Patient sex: M
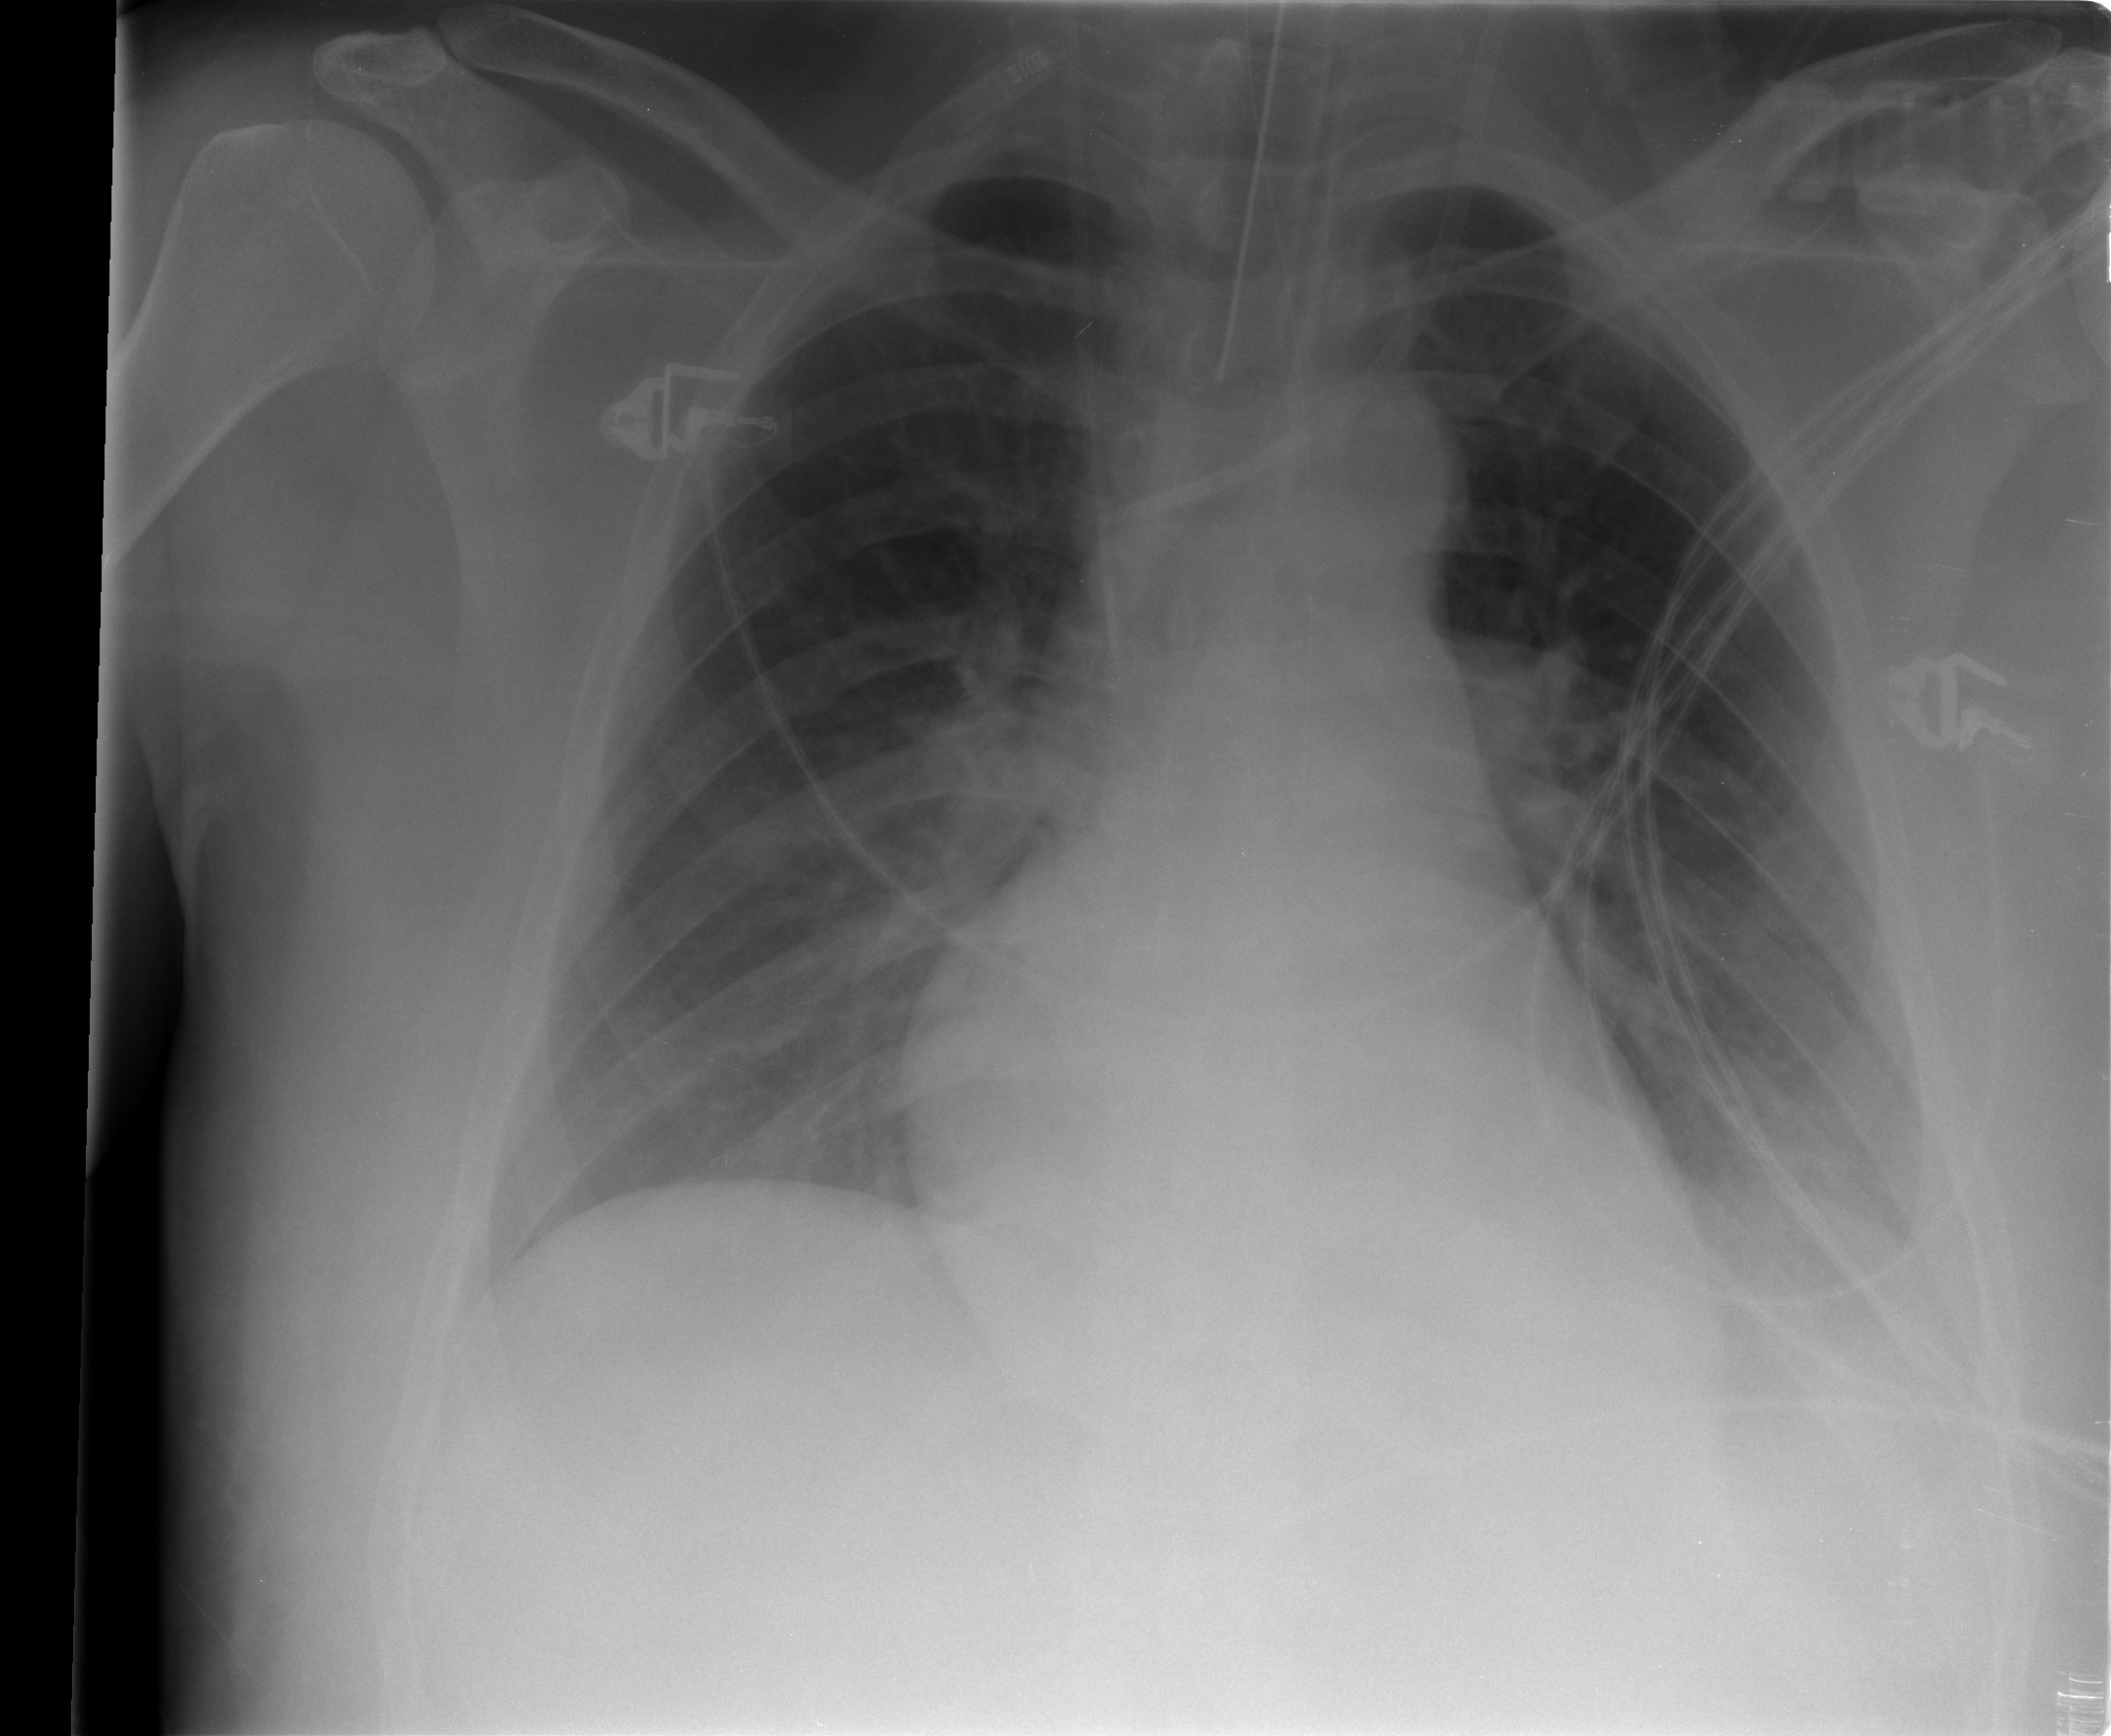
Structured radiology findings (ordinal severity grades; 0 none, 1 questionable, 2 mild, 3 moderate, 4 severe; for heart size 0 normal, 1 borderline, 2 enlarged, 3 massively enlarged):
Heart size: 2
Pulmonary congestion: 1
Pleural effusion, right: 0
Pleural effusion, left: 2
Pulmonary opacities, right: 0
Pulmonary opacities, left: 0
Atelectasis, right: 2
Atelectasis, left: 2